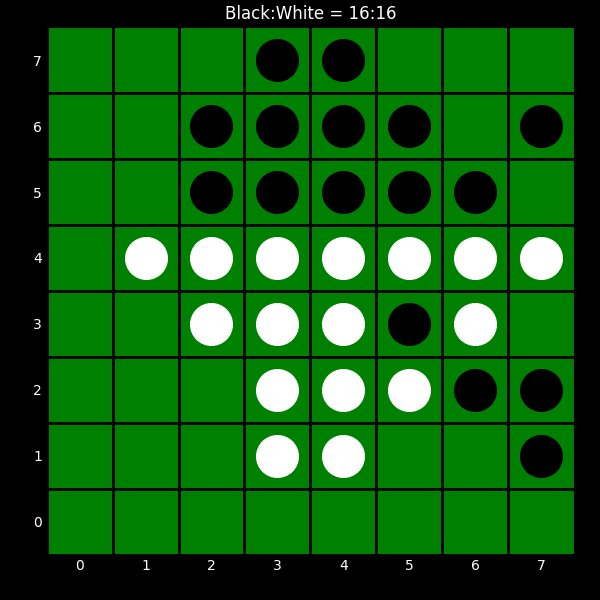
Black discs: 16
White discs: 16